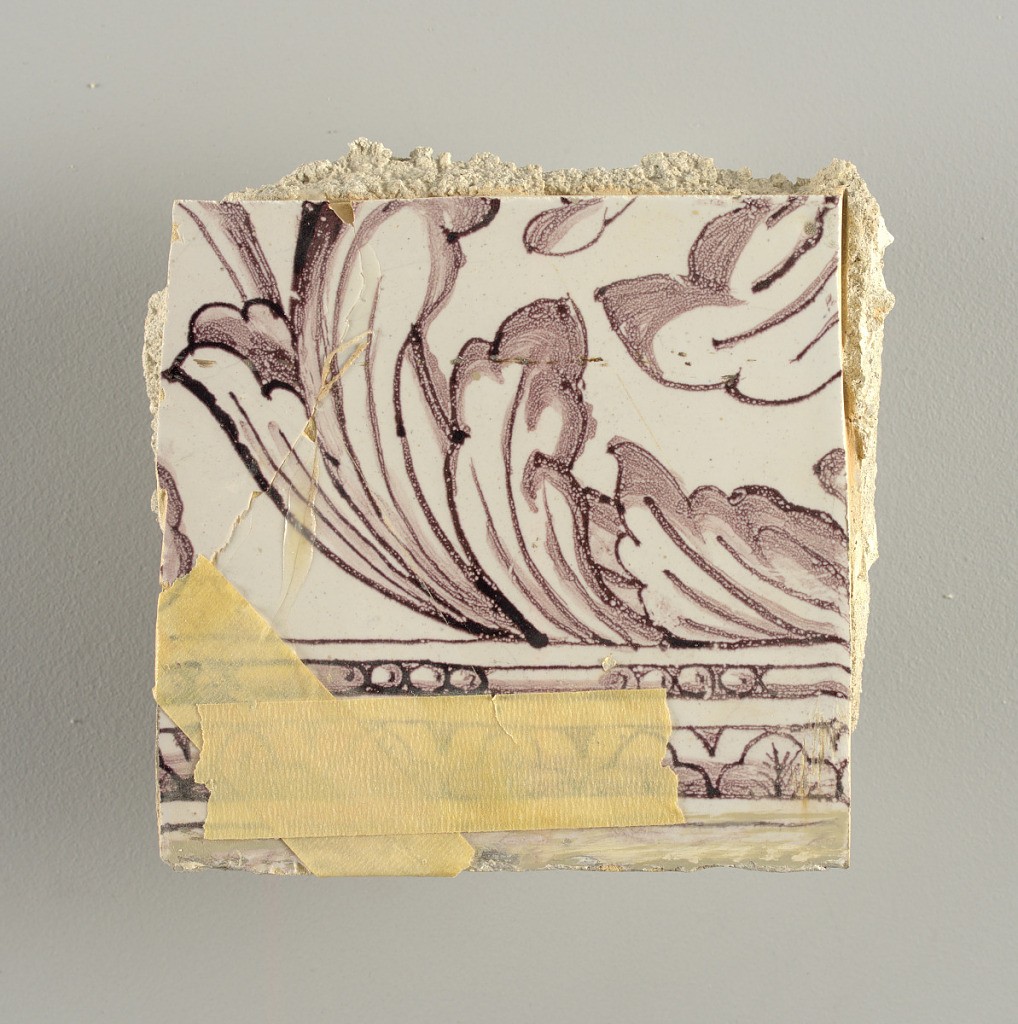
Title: Wall facing
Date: ca. 1725
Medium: Tin-glazed earthenware, underglaze
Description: Horizontal rectangle.  Thirty-seven tiles wide and twenty-one high with opening for door or window nineteen and one-half tiles high and twelve wide.  To left and right of opening, centered canopy above. Left, woman representing Hope, right, a sculputure urn.  Centered above opening, a mascaron.  Arabesque design of foliage.